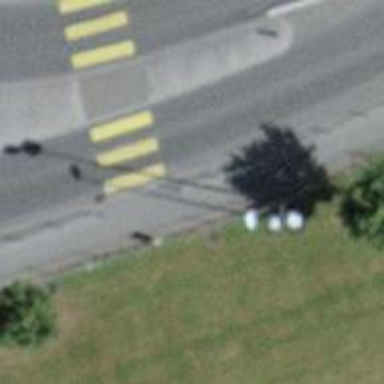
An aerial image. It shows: Zebra crossing on the road.